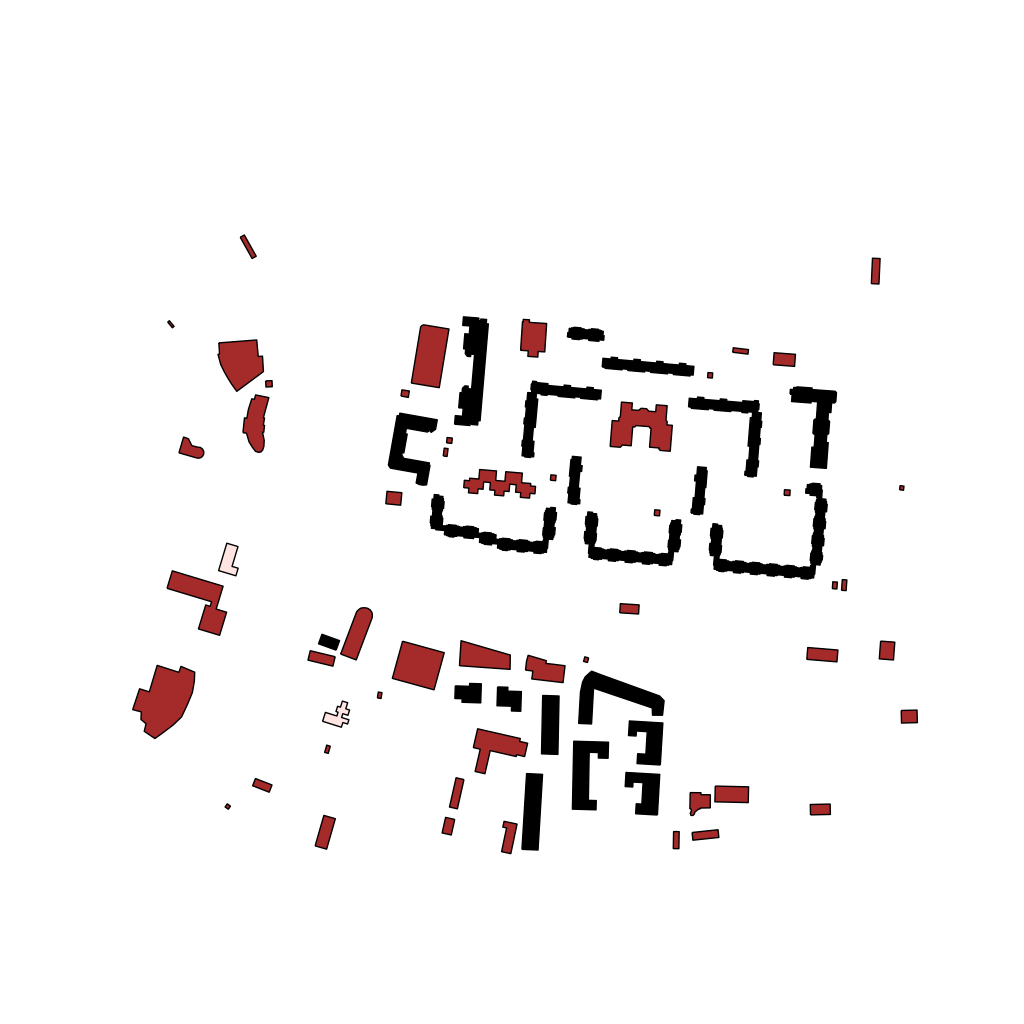
Tags: overhead vector_map, business, industrial, recreation, residential, special, modern, soviet, high_rise, individual_rise, low_rise, medium_rise, density_1, Building, Facility, Gas, 1.0 km²